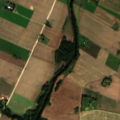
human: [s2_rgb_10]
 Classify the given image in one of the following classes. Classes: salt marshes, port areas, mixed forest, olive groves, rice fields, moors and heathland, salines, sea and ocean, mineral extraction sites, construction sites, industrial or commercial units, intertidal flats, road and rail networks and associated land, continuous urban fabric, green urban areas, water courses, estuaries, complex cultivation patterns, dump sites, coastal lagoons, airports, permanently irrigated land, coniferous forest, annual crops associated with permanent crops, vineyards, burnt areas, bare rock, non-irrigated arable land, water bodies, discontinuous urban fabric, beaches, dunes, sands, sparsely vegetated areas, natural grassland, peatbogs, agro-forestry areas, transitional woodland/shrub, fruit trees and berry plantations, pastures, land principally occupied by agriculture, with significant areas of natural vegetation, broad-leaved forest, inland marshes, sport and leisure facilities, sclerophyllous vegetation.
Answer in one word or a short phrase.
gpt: non-irrigated arable land, land principally occupied by agriculture, with significant areas of natural vegetation